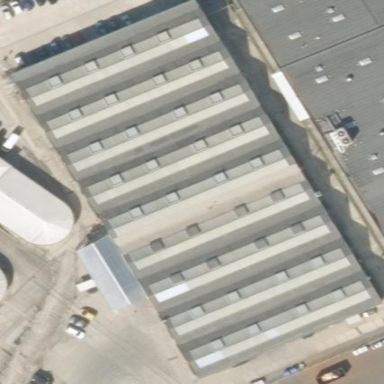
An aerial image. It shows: Industrial building.